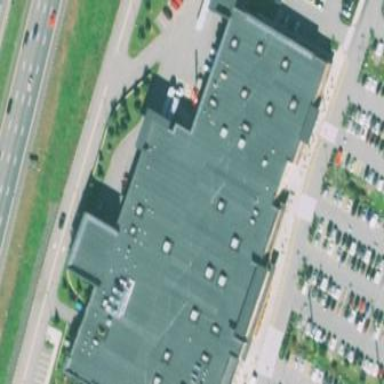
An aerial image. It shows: Retail building housing department store.